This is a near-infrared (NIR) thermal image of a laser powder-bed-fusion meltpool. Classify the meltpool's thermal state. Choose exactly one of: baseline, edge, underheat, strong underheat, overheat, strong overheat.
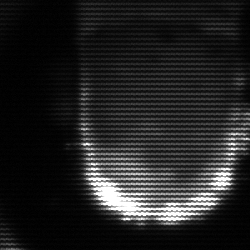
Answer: baseline